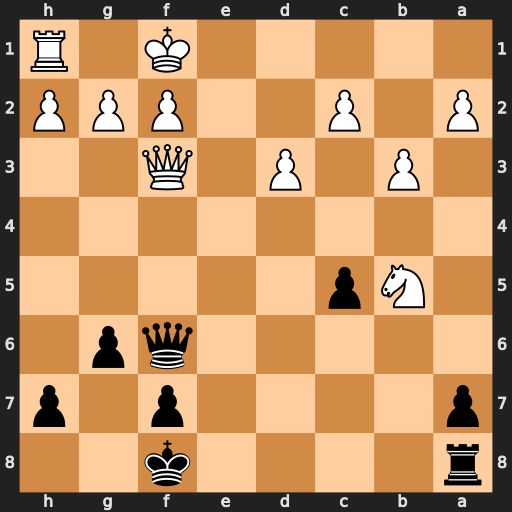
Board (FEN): r4k2/p4p1p/5qp1/1Np5/8/1P1P1Q2/P1P2PPP/5K1R
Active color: b
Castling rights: -
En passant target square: -
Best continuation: Qa1+ Ke2 Re8+ Kd2 Qxh1